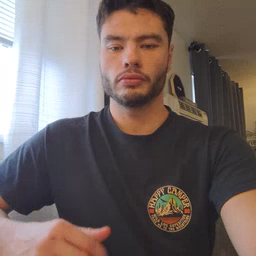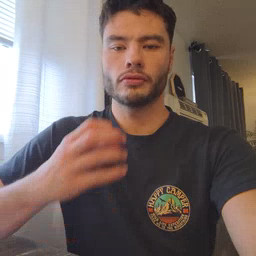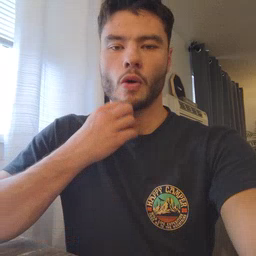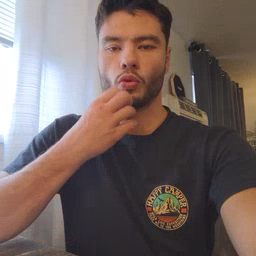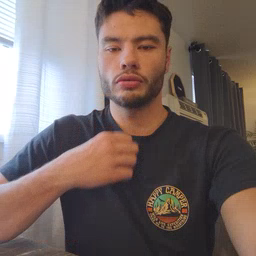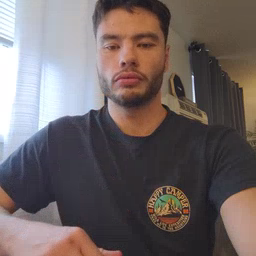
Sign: underwear